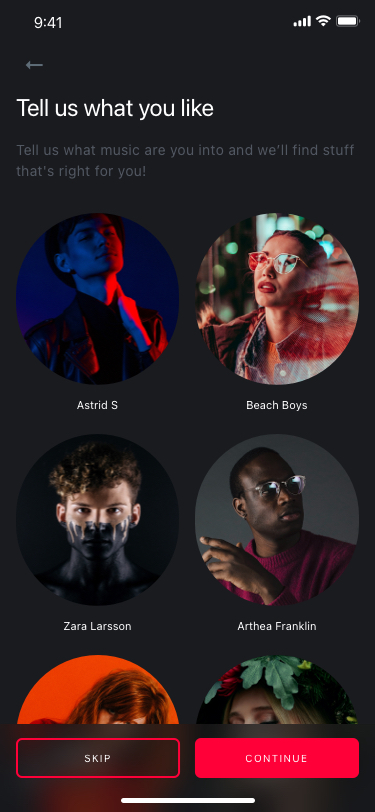
Text in this UI design:
Tell us what music are you into and we’ll find stuff that's right for you!
Tell us what you like